【题型】选择题　【知识点】立体几何　【难度】medium
一正四棱锥形状的中空水晶，其侧面分别镌刻“端”“午”“快”“乐”四字，内部为一个正四面体形状的水晶，表面上分别镌刻“吉”“祥”“如”“意”四字，当其在四棱锥外壳内转动时，好似折射出可穿越时空的永恒光芒.
\vspace{1em}
\noindent 已知外部正四棱锥的底面边长为$3$，侧棱长为$\dfrac{\sqrt{34}}{2}$，为使内部正四面体在外部正四棱锥内(不考虑四棱锥表面厚度)可绕四面体中心任意转动，则该正四面体体积最大为（\quad）
\vspace{1em}
\noindent A. $\dfrac{\sqrt{6}}{2}$\qquad\qquad B. $\dfrac{\sqrt{3}}{4}$\qquad\qquad C. $\dfrac{\sqrt{6}}{4}$\qquad\qquad D. $\dfrac{\sqrt{3}}{8}$
【解答】
\noindent 【答案】D\\
\noindent 【分析】先求出正四棱锥的内切球半径，由正四面体在正四棱锥内转动，正四面体在正四棱锥的内切球内转动，要使正四面体体积最大，则该球即为正四面体的外接球，将正四面体嵌套在正方体中，通过求正四面体的外接球半径可求得正方体的边长$a$，进而可求解正四面体的体积.\\
\noindent 【详解】对于正四棱锥$P-ABCD$，连接$AC$，$BD$交于点$E$，则$PE\perp$平面$ABCD$，

\noindent 因为$AB=3$，故$AC=BD=3\sqrt{2}$，$BE=\dfrac{1}{2}BD=\dfrac{3\sqrt{2}}{2}$，\\
\noindent 又$PB=\dfrac{\sqrt{34}}{2}$，由勾股定理得$PE=\sqrt{PB^2-BE^2}=2$，\\
\noindent 设正四棱锥的内切球球心为$O$，取$BC$的中点$M$，连接$PM$，$EM$，则$PM\perp BC$，\\
\noindent $EM=\dfrac{1}{2}AB=\dfrac{3}{2}$，$PM=\sqrt{PB^2-BM^2}=\sqrt{\dfrac{17}{2}-\dfrac{9}{4}}=\dfrac{5}{2}$，\\
\noindent 过点$O$作$ON\perp PM$于点$N$，设内切球半径为$R$，则$OE=ON=R$，\\
\noindent 则$PO=PE-R=2-R$，\\
\noindent 因为$\triangle PON \backsim \triangle PME$，所以$\dfrac{PO}{PM}=\dfrac{ON}{EM}$，\\
\noindent 即$\dfrac{2-R}{\dfrac{5}{2}}=\dfrac{R}{\dfrac{3}{2}}$，解得$R=\dfrac{3}{4}$.\\
\noindent $\because$ 正四面体在正四棱锥内转动，$\therefore$ 正四面体在正四棱锥的内切球内转动，\\
\noindent 要使正四面体体积最大，则该球即为正四面体的外接球.\\
\noindent 将正四面体嵌套在正方体中，\noindent 将正四面体嵌套在正方体中，则正四面体为正方体的面对角线组成的正四面体$QY TW$，如下图，

则正四面体的外接球即为正方体的外接球，\\
\noindent 设正方体的边长为$a$，则$\sqrt{3}a=2R=\dfrac{3}{2}$，解得$a=\dfrac{\sqrt{3}}{2}$.\\
\noindent $\therefore$ 正四面体的边长为$\sqrt{2}a=\dfrac{\sqrt{6}}{2}$，\\
\noindent 该正方体的体积$V_1=\left(\dfrac{\sqrt{3}}{2}\right)^3=\dfrac{3\sqrt{3}}{8}$，\\
\noindent $\therefore$ 正四面体的体积$V=V_1-4\times\dfrac{1}{6}V_1=\dfrac{1}{3}V_1=\dfrac{1}{3}\times\dfrac{3\sqrt{3}}{8}=\dfrac{\sqrt{3}}{8}$.\\
\noindent 故选：D.
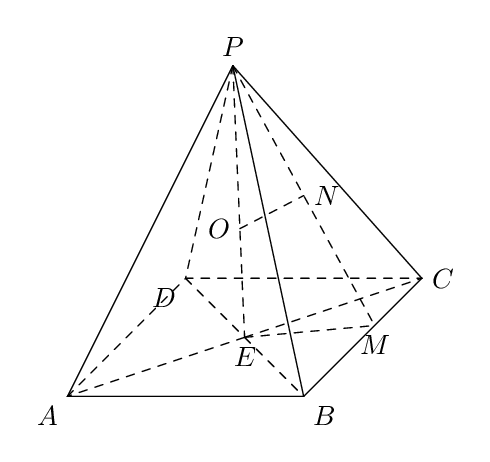
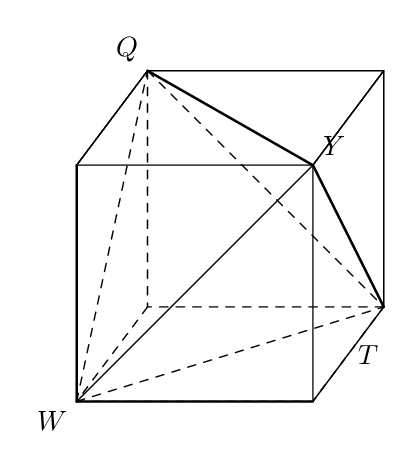